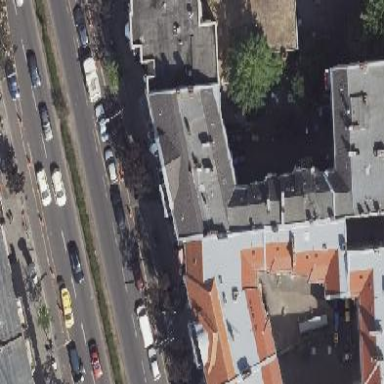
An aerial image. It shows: Part of building is shown in the image.